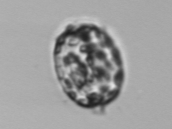
Label: Thalassiosira